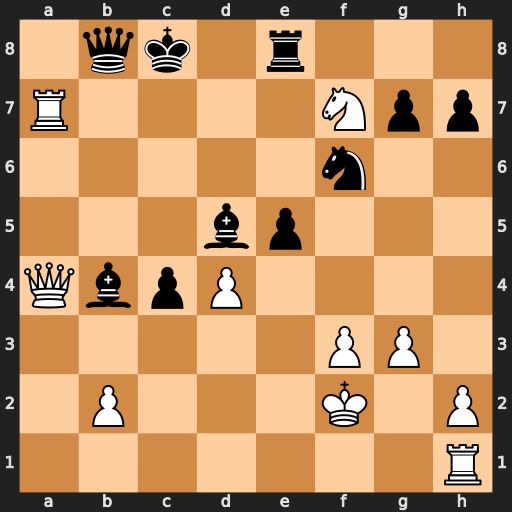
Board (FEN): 1qk1r3/R4Npp/5n2/3bp3/QbpP4/5PP1/1P3K1P/7R
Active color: w
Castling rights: -
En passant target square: -
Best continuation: Qa6+ Bb7 Qxc4+